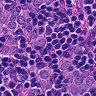
Metastatic tissue present: yes